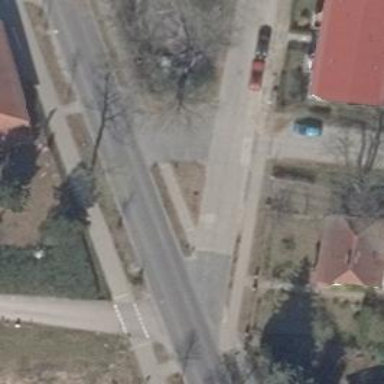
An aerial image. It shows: Uncontrolled crossing on the road.